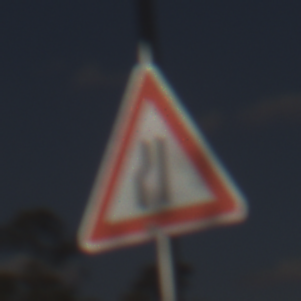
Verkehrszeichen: EinseitigVerengteFahrbahnLinks
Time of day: MorningAfternoon
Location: Outdoor (Nature)
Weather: PartlyCloudy
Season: NotSpecified
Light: Natural